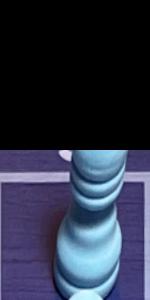
Label: Bishop_White